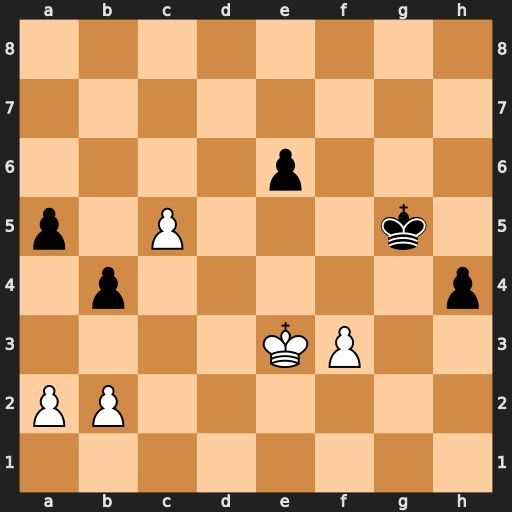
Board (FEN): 8/8/4p3/p1P3k1/1p5p/4KP2/PP6/8
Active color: w
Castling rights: -
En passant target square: -
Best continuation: c6 h3 Kf2